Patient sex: M
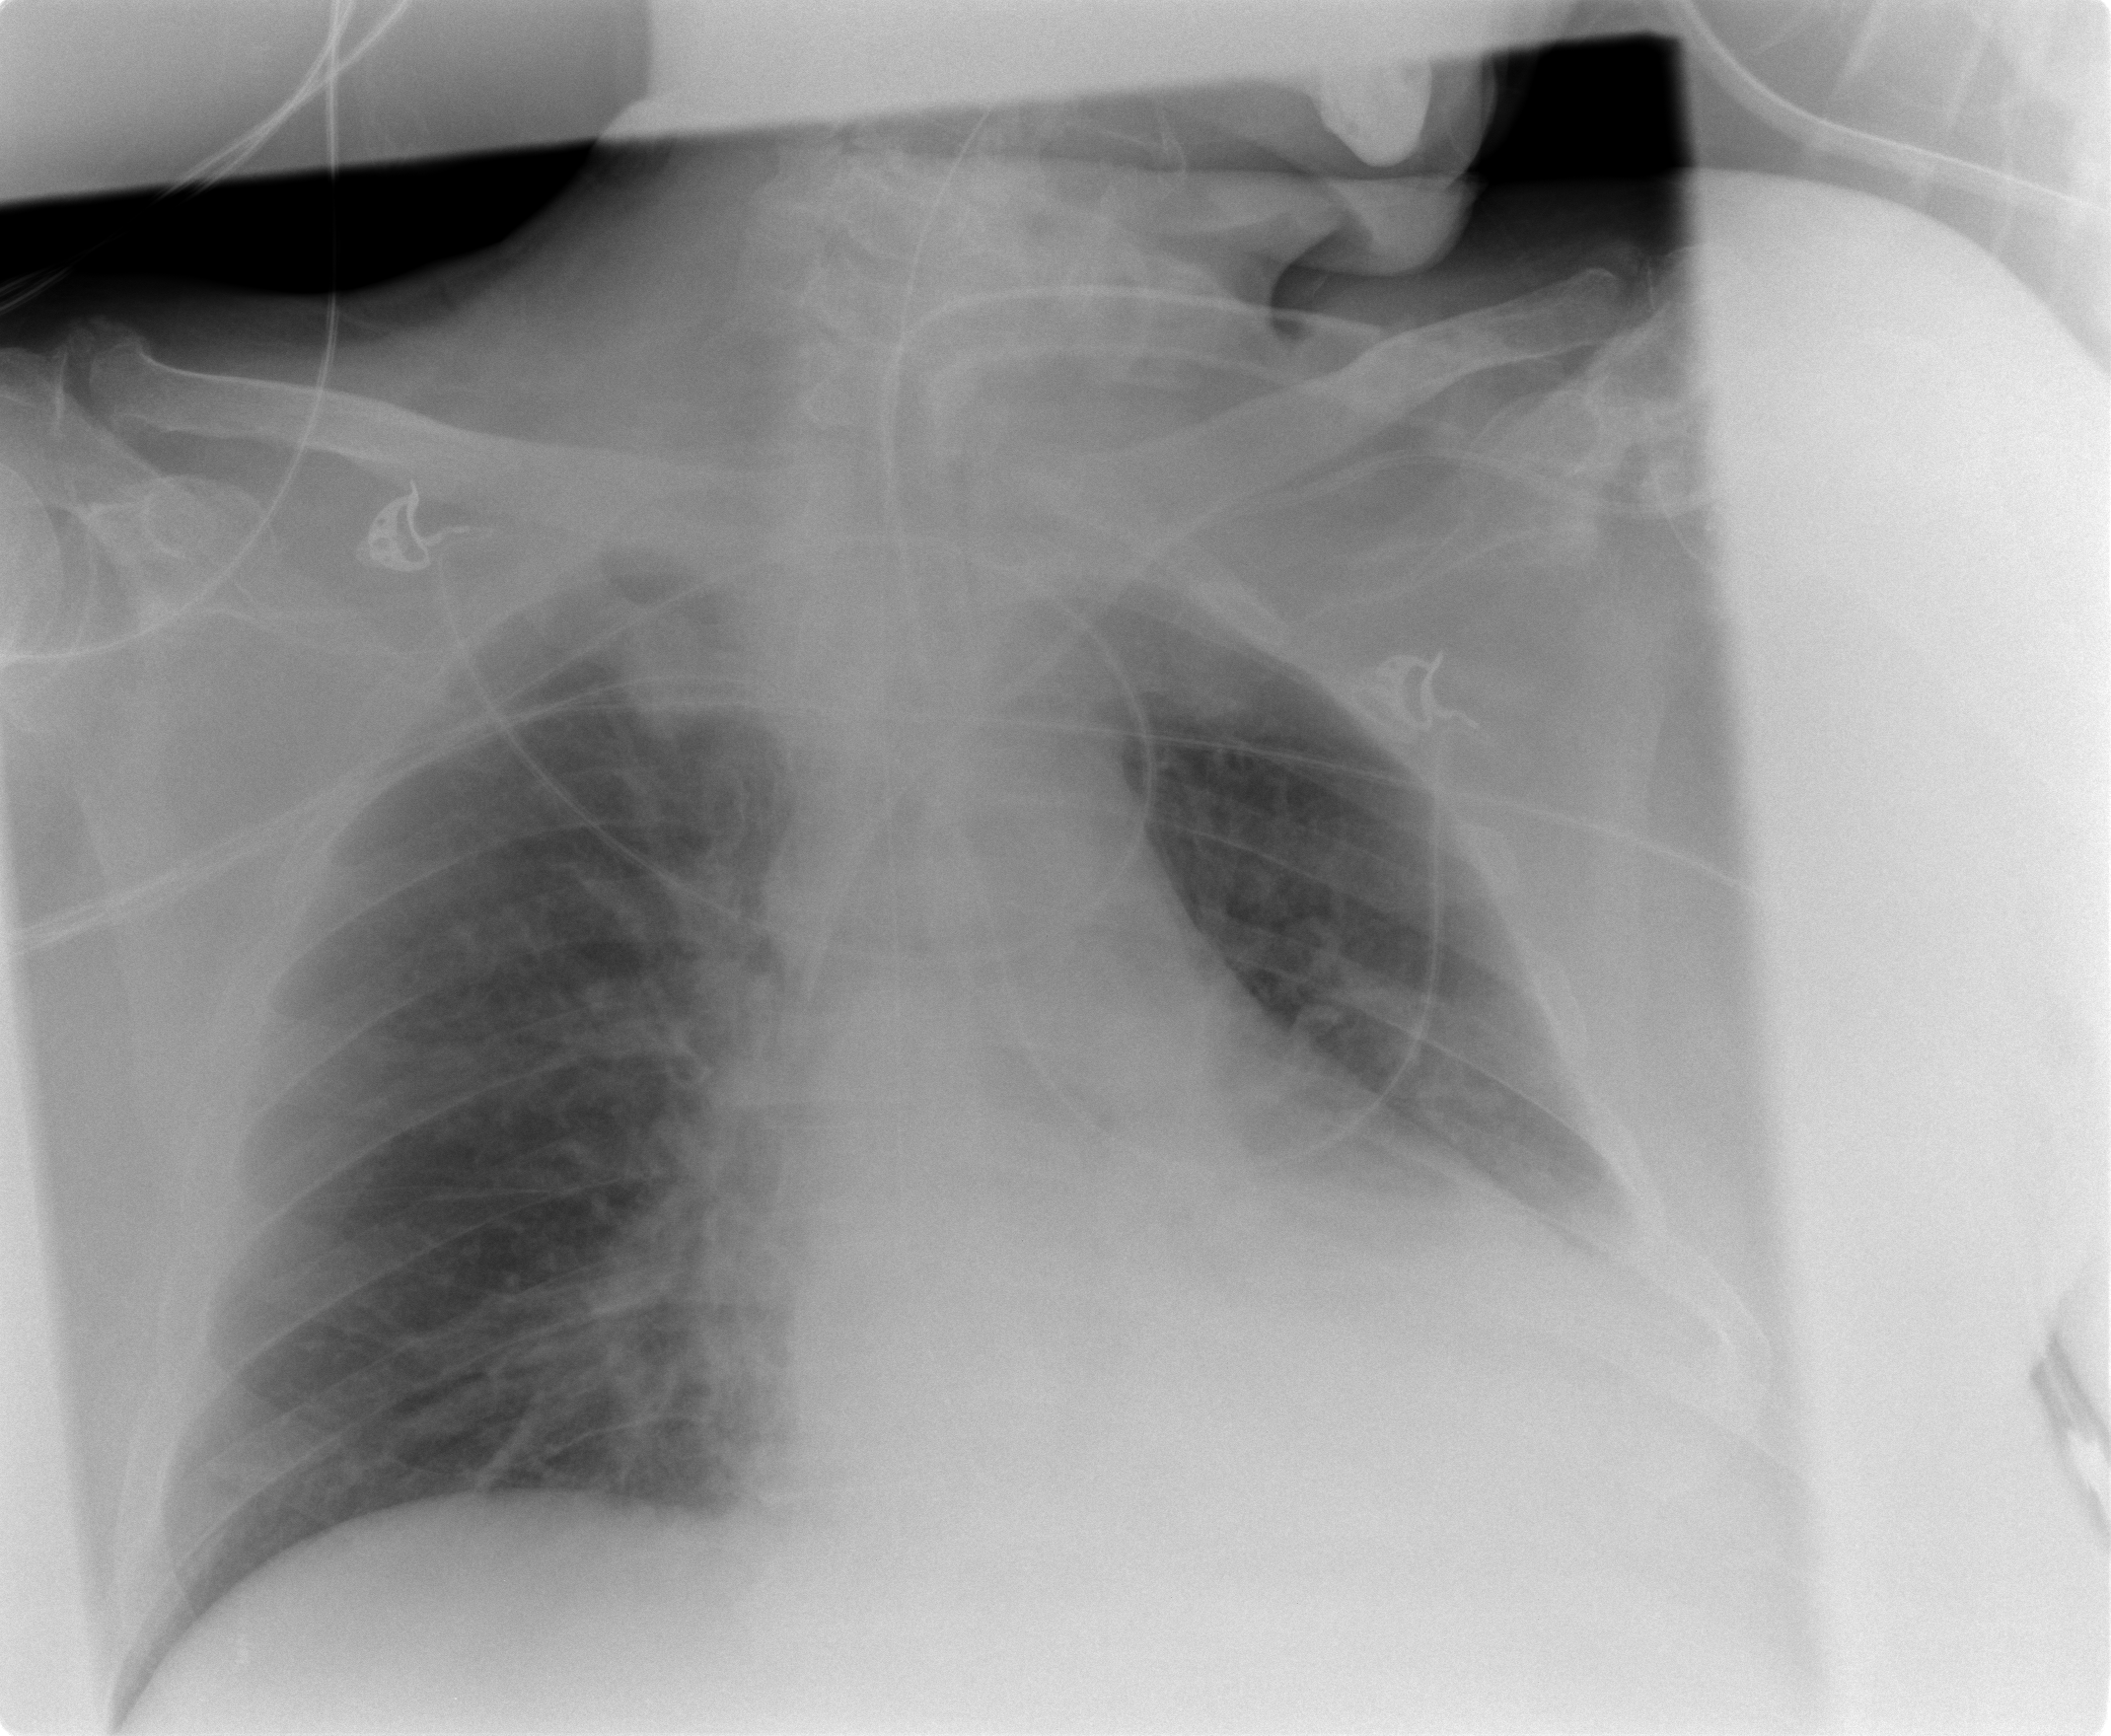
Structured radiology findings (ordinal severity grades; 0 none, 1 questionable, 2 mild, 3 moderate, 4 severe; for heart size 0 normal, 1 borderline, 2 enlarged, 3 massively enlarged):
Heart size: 2
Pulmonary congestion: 2
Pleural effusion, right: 0
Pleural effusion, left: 2
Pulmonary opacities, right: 1
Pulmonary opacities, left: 2
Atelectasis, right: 0
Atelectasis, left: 2